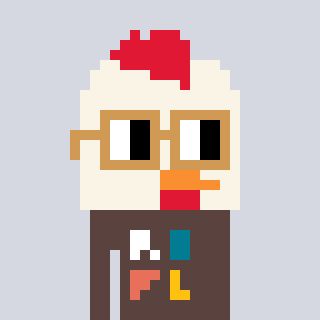
a pixel art character with square brown glasses, a chicken-shaped head and a darkbrown-colored body on a cool background